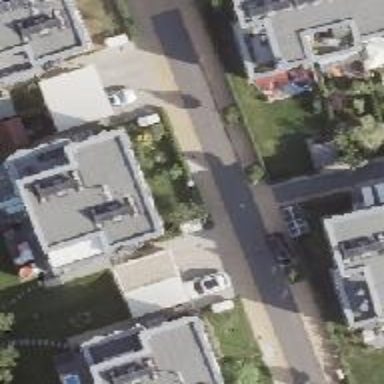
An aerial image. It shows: Asphalt road in living street.